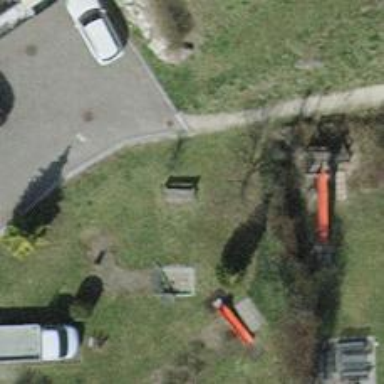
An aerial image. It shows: Brown bench.